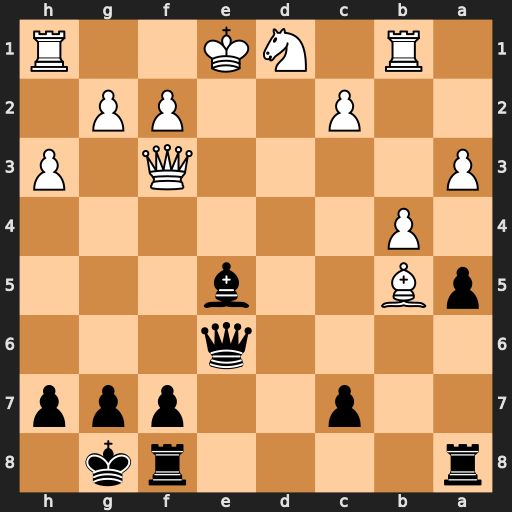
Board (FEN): r4rk1/2p2ppp/4q3/pB2b3/1P6/P4Q1P/2P2PP1/1R1NK2R
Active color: b
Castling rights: K
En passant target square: -
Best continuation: Bc3+ Kf1 Qe1#